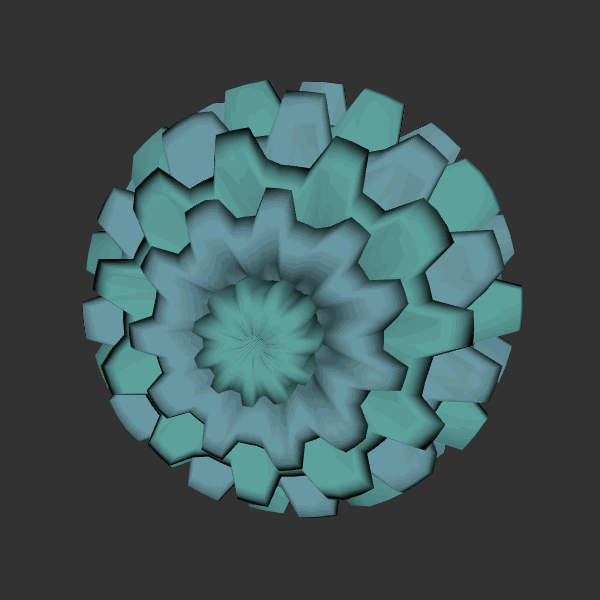
Background: dark